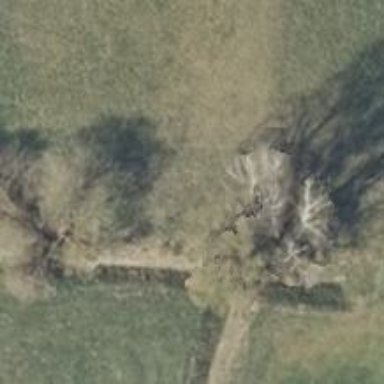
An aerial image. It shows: Deciduous tree with broadleaved leaves.